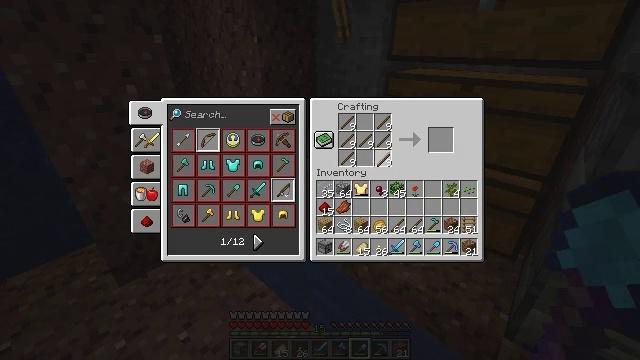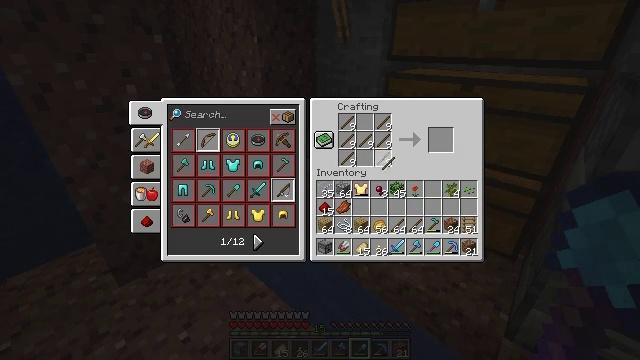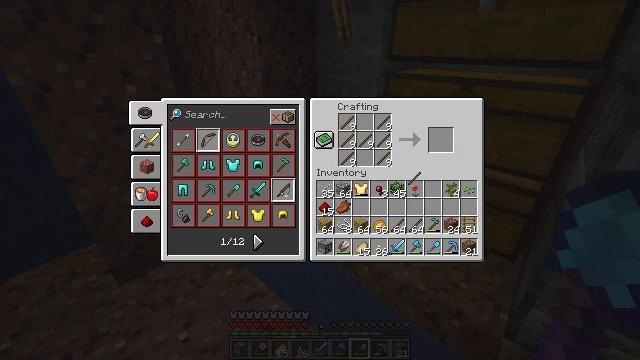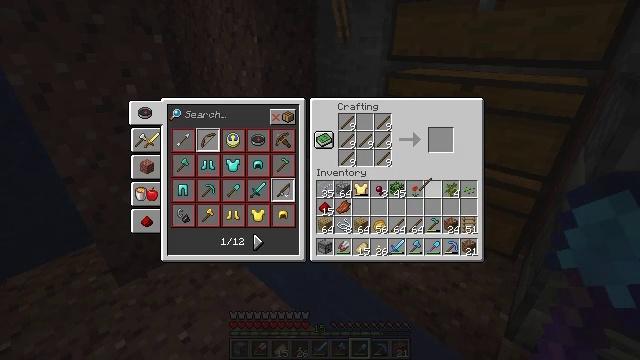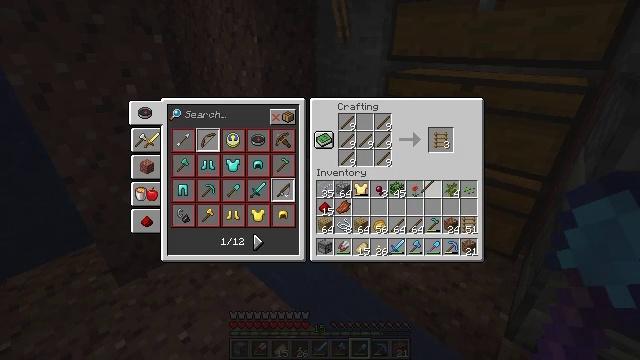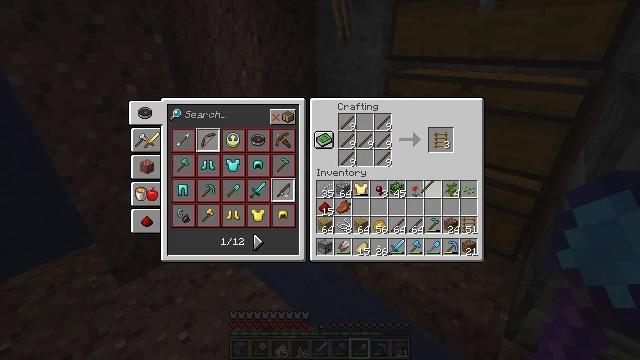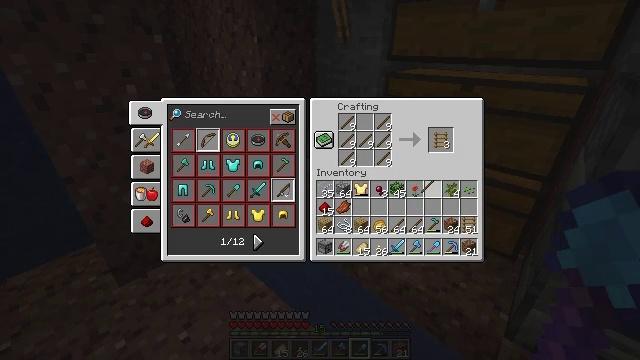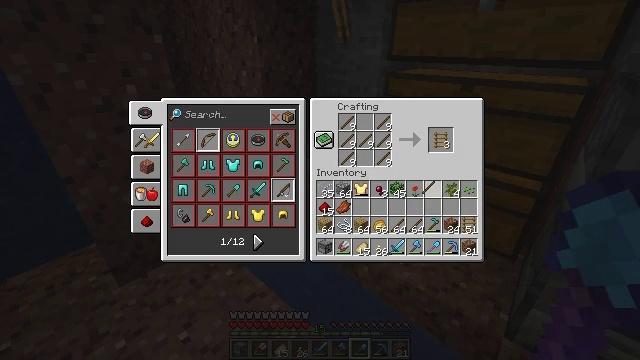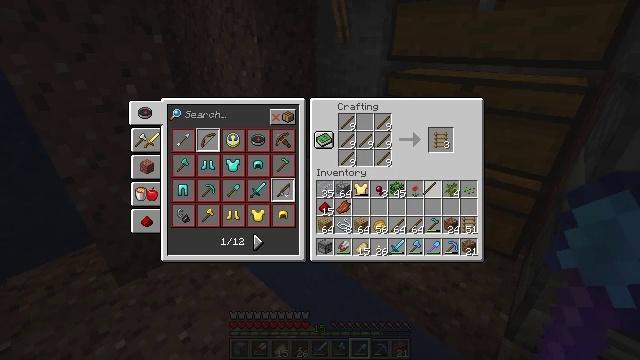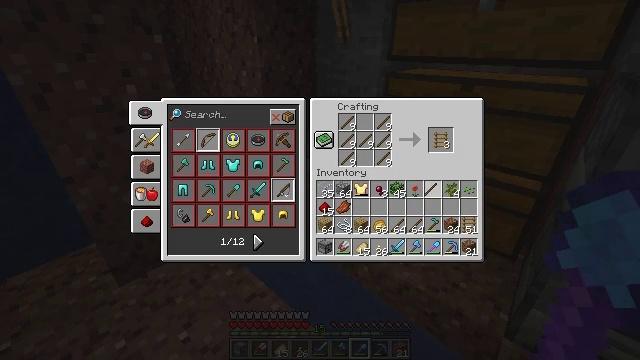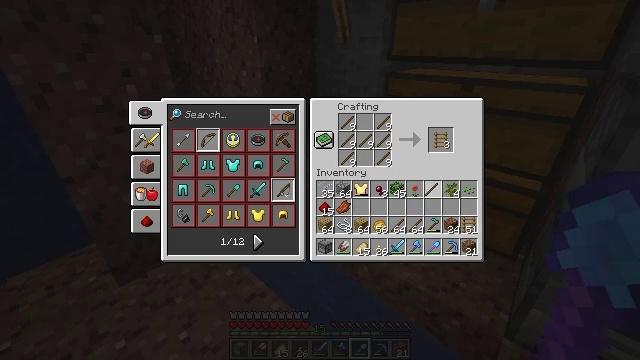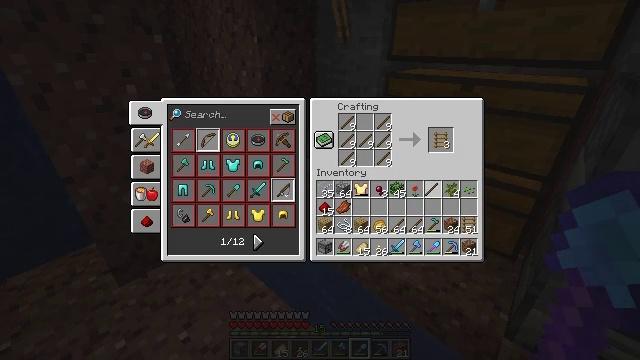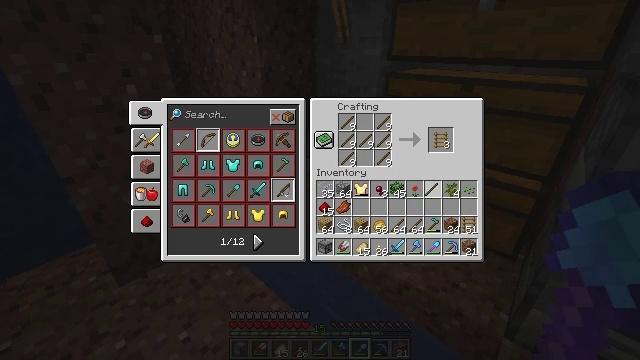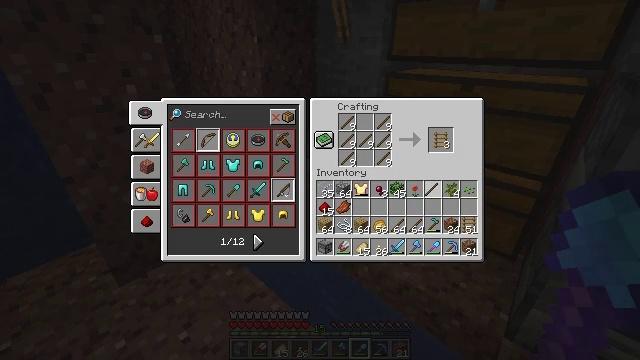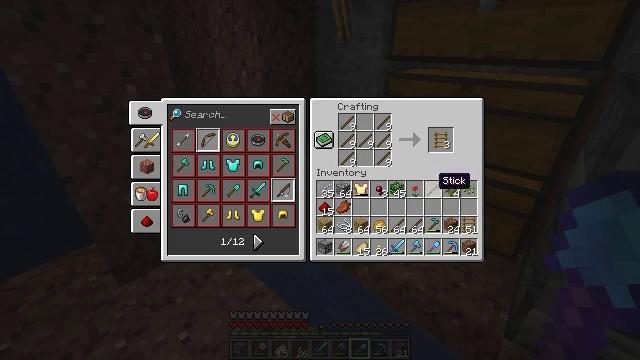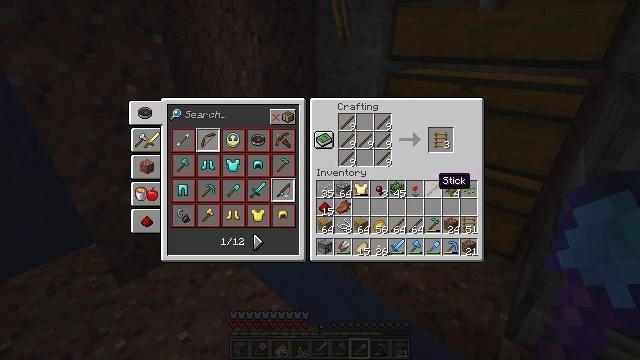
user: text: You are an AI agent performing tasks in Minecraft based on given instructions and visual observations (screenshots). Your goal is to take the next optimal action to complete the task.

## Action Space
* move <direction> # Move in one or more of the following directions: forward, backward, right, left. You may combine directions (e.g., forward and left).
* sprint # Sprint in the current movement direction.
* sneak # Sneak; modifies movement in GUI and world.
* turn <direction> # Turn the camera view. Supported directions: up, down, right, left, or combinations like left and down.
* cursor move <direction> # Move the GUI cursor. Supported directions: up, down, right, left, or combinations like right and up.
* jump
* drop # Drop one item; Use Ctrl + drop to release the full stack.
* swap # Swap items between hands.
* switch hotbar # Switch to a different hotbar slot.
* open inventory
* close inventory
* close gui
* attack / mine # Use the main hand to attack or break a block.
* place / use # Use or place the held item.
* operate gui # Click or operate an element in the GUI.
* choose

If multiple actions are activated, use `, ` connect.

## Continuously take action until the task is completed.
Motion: motion action
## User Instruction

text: Prepare sticks to craft a ladder on the crafting table.
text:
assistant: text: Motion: no_op
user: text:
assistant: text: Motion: cursor move right and down
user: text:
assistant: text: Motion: cursor move right
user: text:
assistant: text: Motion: no_op
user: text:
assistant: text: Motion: no_op
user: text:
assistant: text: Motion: no_op
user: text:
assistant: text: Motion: no_op
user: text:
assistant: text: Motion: no_op
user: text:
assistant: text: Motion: no_op
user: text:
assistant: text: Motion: operate gui
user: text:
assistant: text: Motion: operate gui
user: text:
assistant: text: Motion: operate gui
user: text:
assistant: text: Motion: operate gui
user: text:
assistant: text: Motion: no_op
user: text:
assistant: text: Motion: no_op
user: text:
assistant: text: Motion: no_op
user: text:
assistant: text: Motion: sneak
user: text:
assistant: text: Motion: sneak, cursor move up
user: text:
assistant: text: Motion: sneak, cursor move up
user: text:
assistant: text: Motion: sneak
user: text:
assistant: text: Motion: sneak
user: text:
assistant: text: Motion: sneak
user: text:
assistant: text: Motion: sneak
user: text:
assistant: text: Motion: sneak
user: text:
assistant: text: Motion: sneak
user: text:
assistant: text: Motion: sneak
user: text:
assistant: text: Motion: sneak, operate gui
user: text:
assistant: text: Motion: sneak, operate gui
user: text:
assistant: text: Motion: sneak, operate gui
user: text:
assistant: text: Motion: sneak